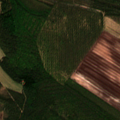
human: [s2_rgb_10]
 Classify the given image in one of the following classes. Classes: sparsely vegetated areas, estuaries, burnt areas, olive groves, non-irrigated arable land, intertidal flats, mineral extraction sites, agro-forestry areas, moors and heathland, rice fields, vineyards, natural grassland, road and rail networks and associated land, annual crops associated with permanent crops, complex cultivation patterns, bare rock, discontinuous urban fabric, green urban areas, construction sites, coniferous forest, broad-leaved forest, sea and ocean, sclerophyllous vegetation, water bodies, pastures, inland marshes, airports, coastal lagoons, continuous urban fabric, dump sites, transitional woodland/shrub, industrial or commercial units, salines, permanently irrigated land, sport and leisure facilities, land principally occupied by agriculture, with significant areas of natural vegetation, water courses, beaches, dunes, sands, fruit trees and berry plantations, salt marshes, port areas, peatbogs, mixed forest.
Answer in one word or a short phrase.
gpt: non-irrigated arable land, coniferous forest, mixed forest, transitional woodland/shrub